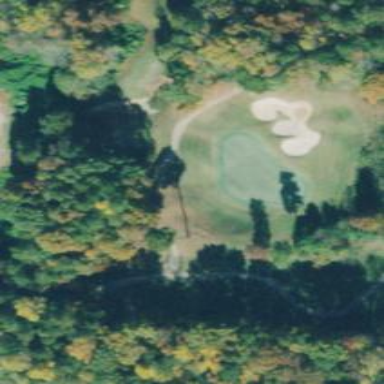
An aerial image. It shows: Golf hole.